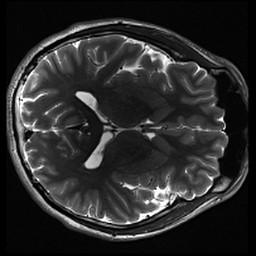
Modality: inplaneT2
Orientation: axial